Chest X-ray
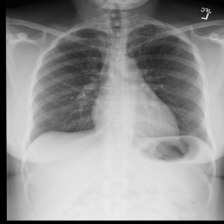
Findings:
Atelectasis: negative
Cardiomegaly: negative
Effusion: negative
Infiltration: negative
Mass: negative
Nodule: negative
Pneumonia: negative
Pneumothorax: negative
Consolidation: negative
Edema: negative
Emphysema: negative
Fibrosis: positive
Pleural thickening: negative
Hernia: negative